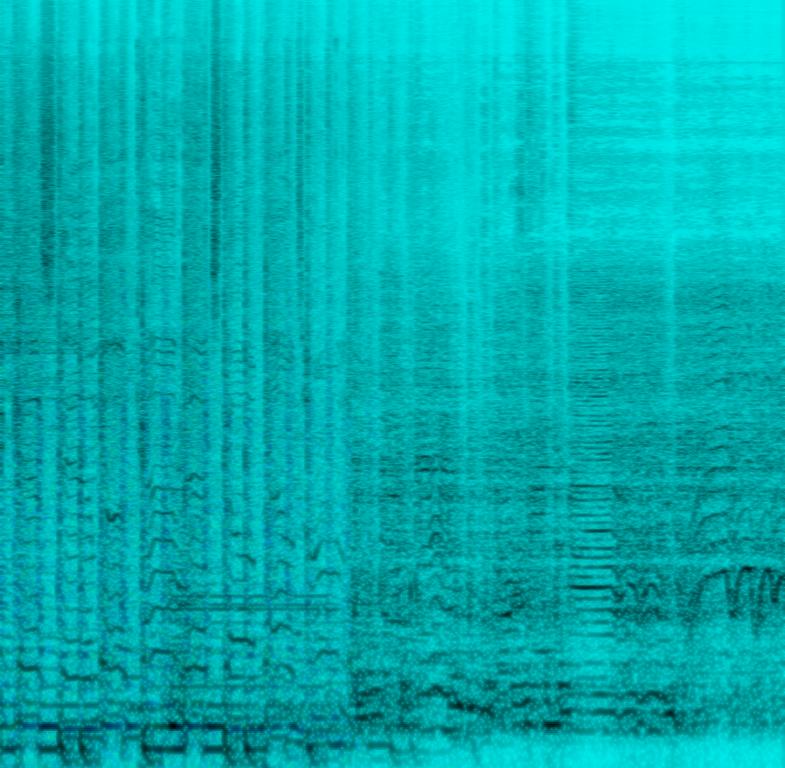
low fidelity recording of a solo electric guitar with a distorted tone playing fast notes with aggressive vibrato and whammy bar for dive bombs. The mood is frenetic and wild. The style would fit in an 80's heavy metal band.